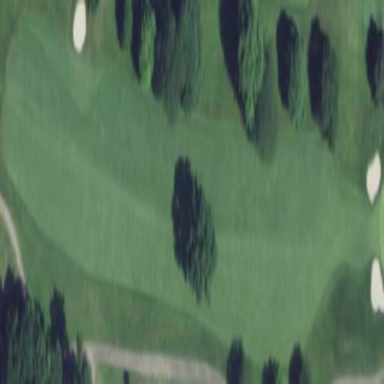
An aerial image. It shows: Scenic golf fairway.